Interaction volume radius: 10 \u00c5
Interaction volume height: 15 \u00c5
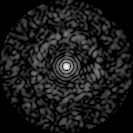
Disorder parameter: 0.8825